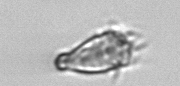
Label: Paratontonia_gracillima